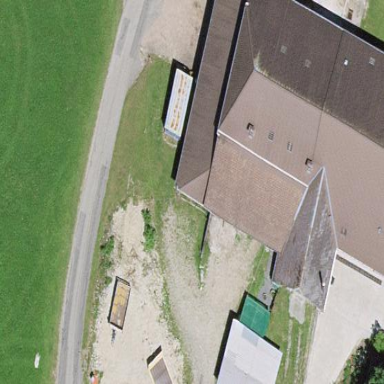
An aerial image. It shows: Farm building.